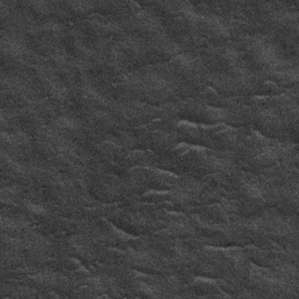
Label: frost